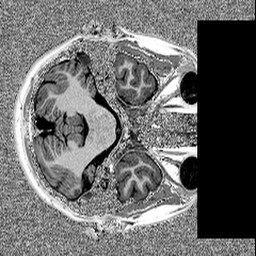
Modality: MP2RAGE
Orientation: axial
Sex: female